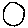
Label: circle